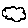
Label: cloud